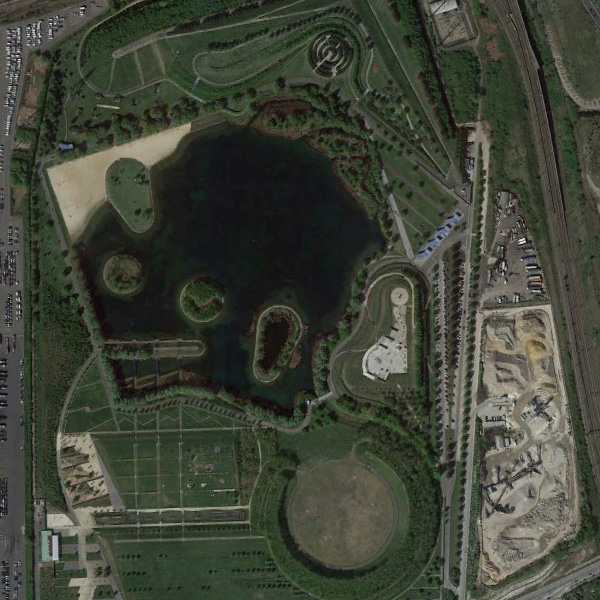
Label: Park